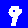
Digit: 9